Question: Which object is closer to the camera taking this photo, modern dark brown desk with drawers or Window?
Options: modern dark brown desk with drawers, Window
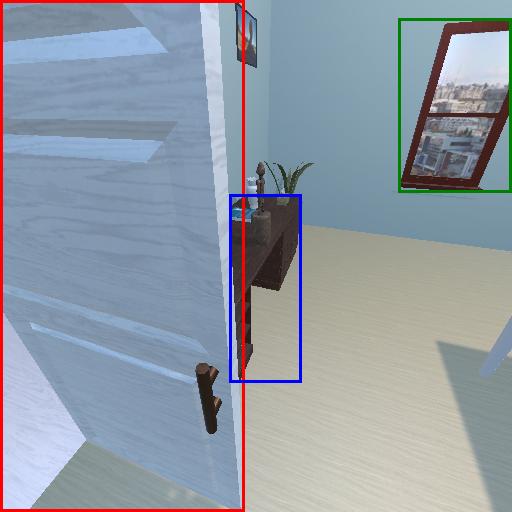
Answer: modern dark brown desk with drawers